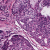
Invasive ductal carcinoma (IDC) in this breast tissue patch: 0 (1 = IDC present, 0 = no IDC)